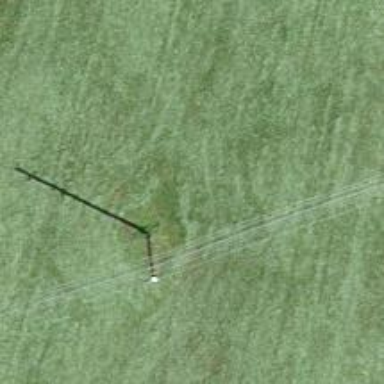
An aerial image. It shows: Power pole.